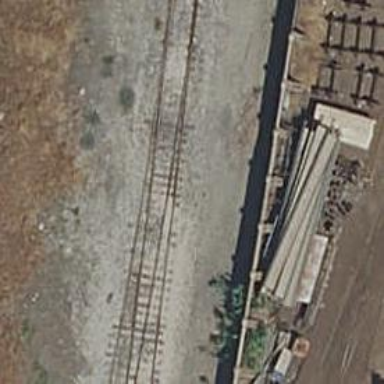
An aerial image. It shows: Railway switch.